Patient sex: M
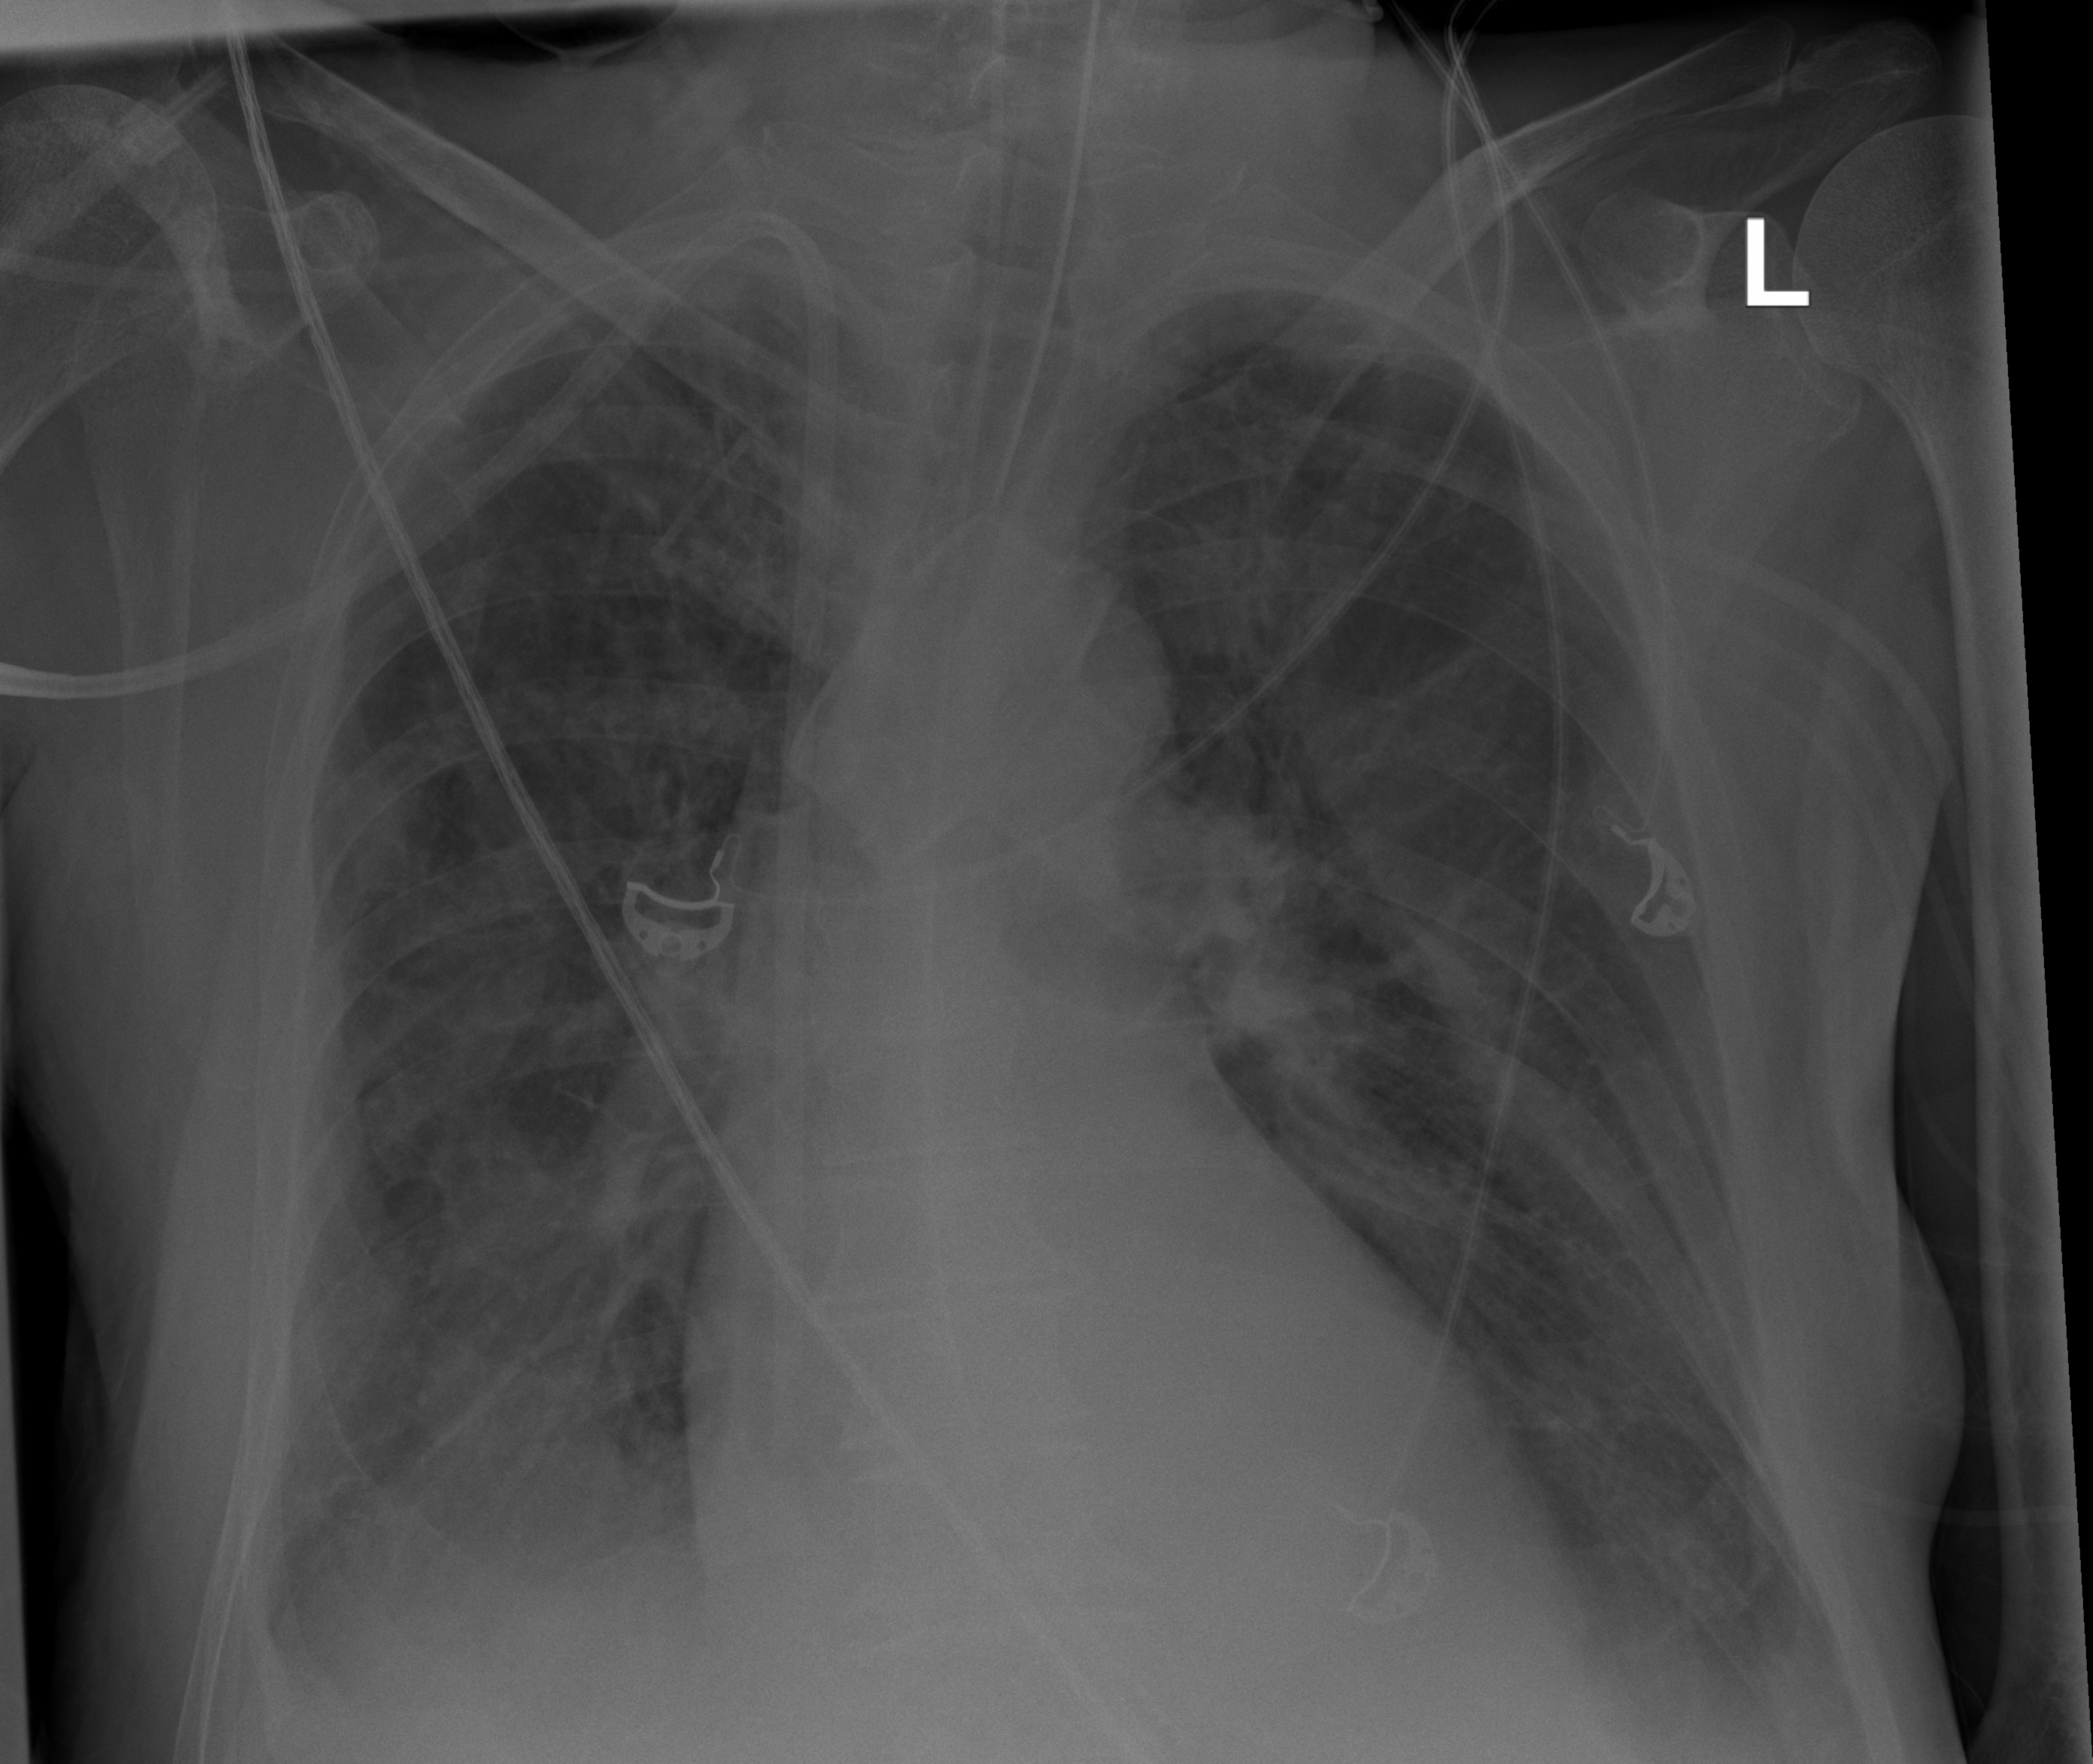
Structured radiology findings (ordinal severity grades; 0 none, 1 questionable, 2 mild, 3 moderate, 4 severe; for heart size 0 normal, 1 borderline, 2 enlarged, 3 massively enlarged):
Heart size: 0
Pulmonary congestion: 0
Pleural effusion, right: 2
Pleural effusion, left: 2
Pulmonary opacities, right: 3
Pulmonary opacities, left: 3
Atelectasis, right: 2
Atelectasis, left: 2